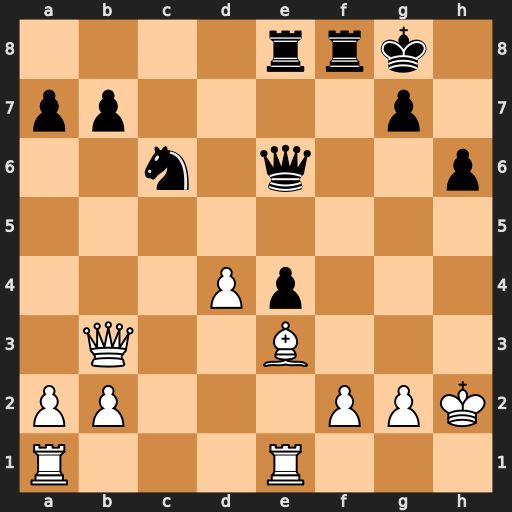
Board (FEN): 4rrk1/pp4p1/2n1q2p/8/3Pp3/1Q2B3/PP3PPK/R3R3
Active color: w
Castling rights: -
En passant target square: -
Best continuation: Qxe6+ Rxe6 d5 Rg6 dxc6